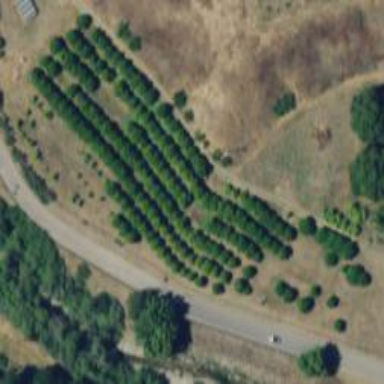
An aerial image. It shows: Orchard.